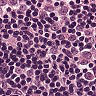
Metastatic tissue present: yes